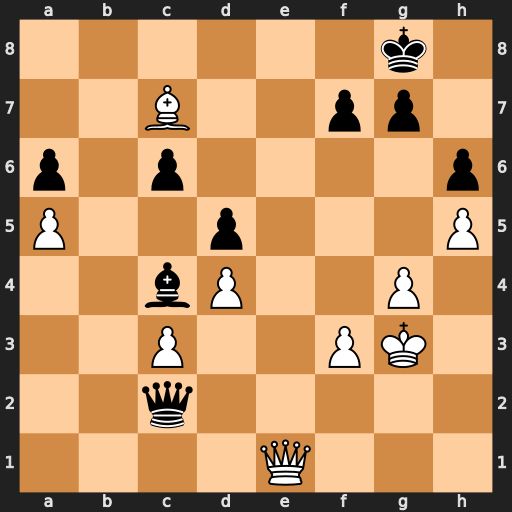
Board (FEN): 6k1/2B2pp1/p1p4p/P2p3P/2bP2P1/2P2PK1/2q5/4Q3
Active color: w
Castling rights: -
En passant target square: -
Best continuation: Qe8+ Kh7 Qxf7 Qxc3 Be5 Qe1+ Kf4